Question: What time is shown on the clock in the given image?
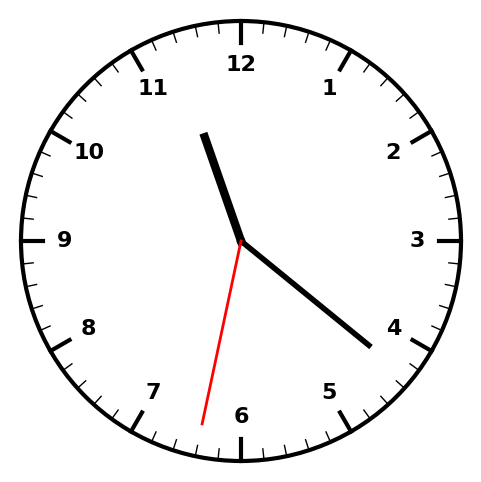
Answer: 11:21:32